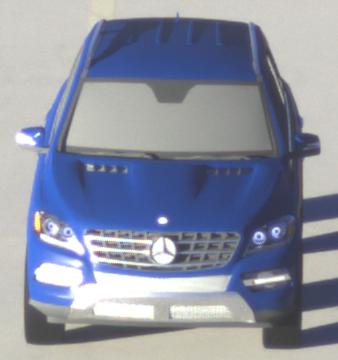
Make: Mercedes-Benz
Model: ML 350
Detailed model: M-Class (166)
Model produced from: 2011/11
Model produced until: 2014/10
Doors: 5
Color: blue
Road condition: dry road
Daytime: sunrise or sunset
Contrast: low contrast